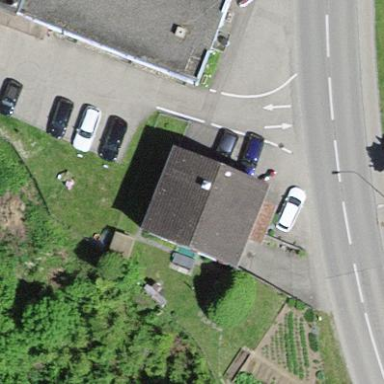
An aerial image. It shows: Simple house.